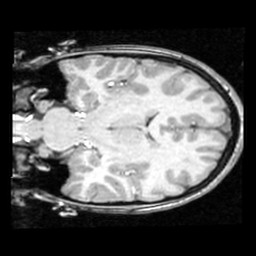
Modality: T1w
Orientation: coronal
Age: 13
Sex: female
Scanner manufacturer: ge
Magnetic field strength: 1.5 T
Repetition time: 0.03333 s
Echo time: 0.008 s